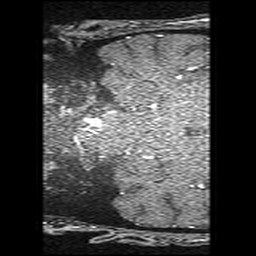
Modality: angio
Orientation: coronal
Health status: ill
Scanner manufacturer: siemens
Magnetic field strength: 3 T
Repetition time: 0.021 s
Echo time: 0.00358 s